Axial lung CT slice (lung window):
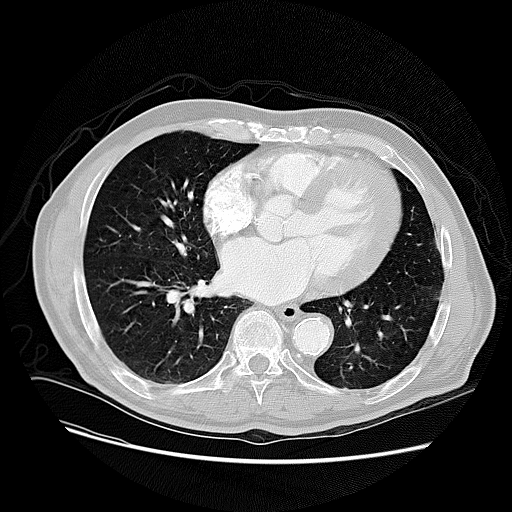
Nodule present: no